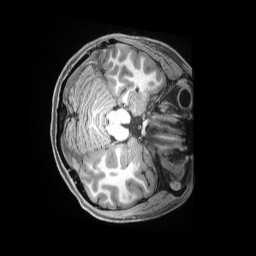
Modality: T1w
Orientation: axial
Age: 22
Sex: female
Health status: ill
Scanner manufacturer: siemens
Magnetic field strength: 3 T
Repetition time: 2.5 s
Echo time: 0.00181 s